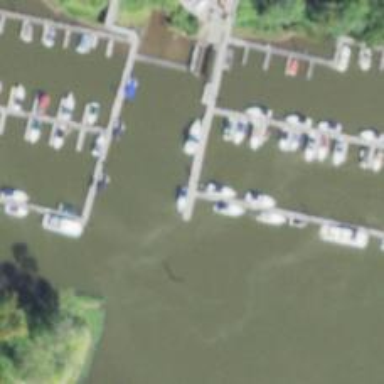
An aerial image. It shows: Pier with mooring facilities.